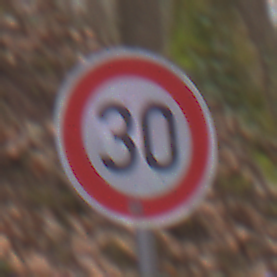
Verkehrszeichen: Geschwindigkeit30
Umgebung: Outdoor, Nature
Tageszeit: Midday
Wetter: Overcast
Licht: Natural
Jahreszeit: Autumn
Kontrast: LowContrast